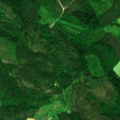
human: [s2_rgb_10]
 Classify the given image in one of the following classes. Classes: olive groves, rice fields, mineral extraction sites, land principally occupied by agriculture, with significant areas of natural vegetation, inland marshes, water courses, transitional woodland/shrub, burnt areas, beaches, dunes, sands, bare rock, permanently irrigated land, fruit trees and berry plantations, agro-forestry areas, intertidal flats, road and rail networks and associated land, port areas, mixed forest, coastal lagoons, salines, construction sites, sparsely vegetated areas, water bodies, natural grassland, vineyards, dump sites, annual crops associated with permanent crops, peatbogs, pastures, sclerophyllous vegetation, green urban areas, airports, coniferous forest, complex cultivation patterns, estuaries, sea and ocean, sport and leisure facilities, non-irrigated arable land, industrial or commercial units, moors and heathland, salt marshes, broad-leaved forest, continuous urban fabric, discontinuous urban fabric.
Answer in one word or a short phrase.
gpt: non-irrigated arable land, coniferous forest, mixed forest